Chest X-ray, AP view. Patient: 38 years old, sex M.
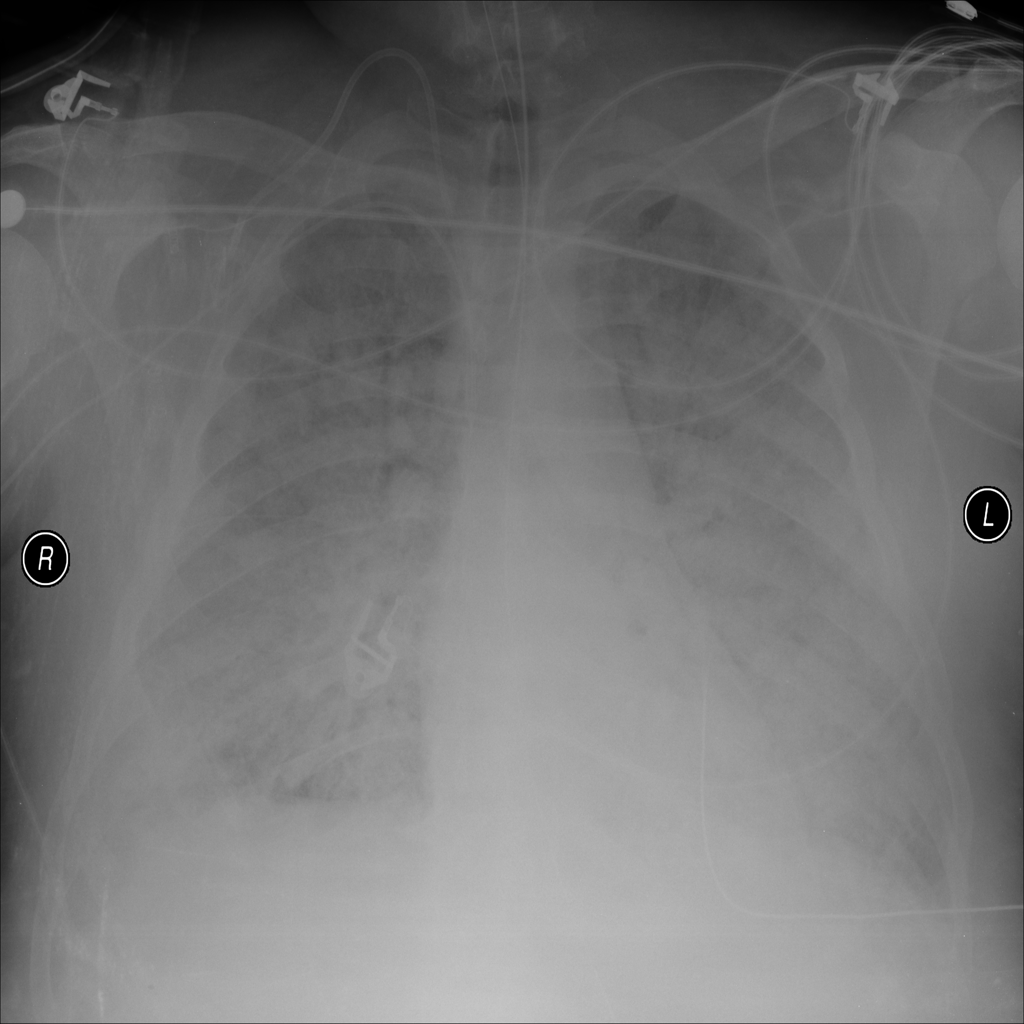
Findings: Edema, Infiltration, Pneumonia